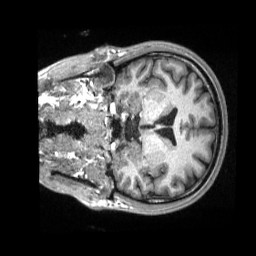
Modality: T1w
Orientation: coronal
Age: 23
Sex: male
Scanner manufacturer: siemens
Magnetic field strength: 3 T
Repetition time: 2.3 s
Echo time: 0.00288 s